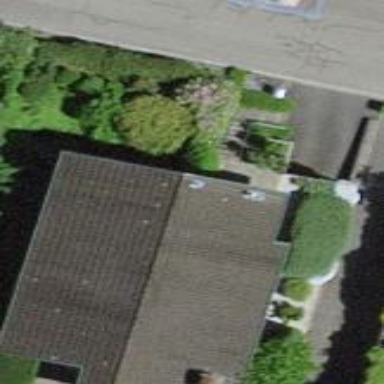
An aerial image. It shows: Simple and straightforward house.